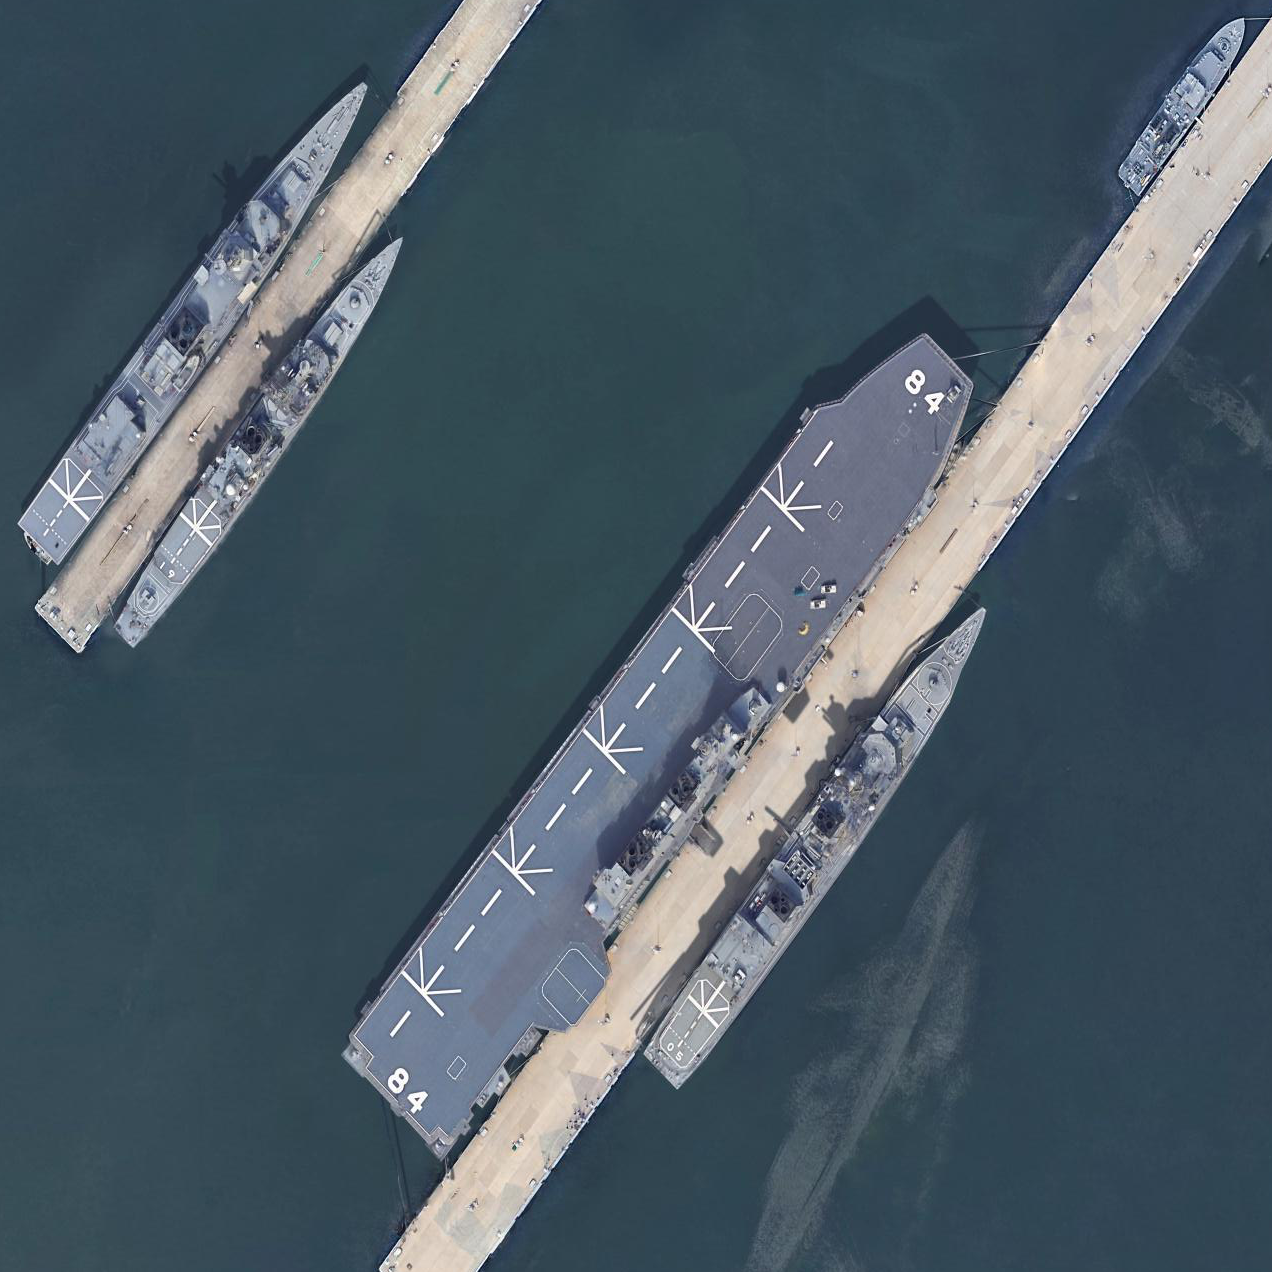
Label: assault